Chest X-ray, AP view. Patient: 16 years old, sex M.
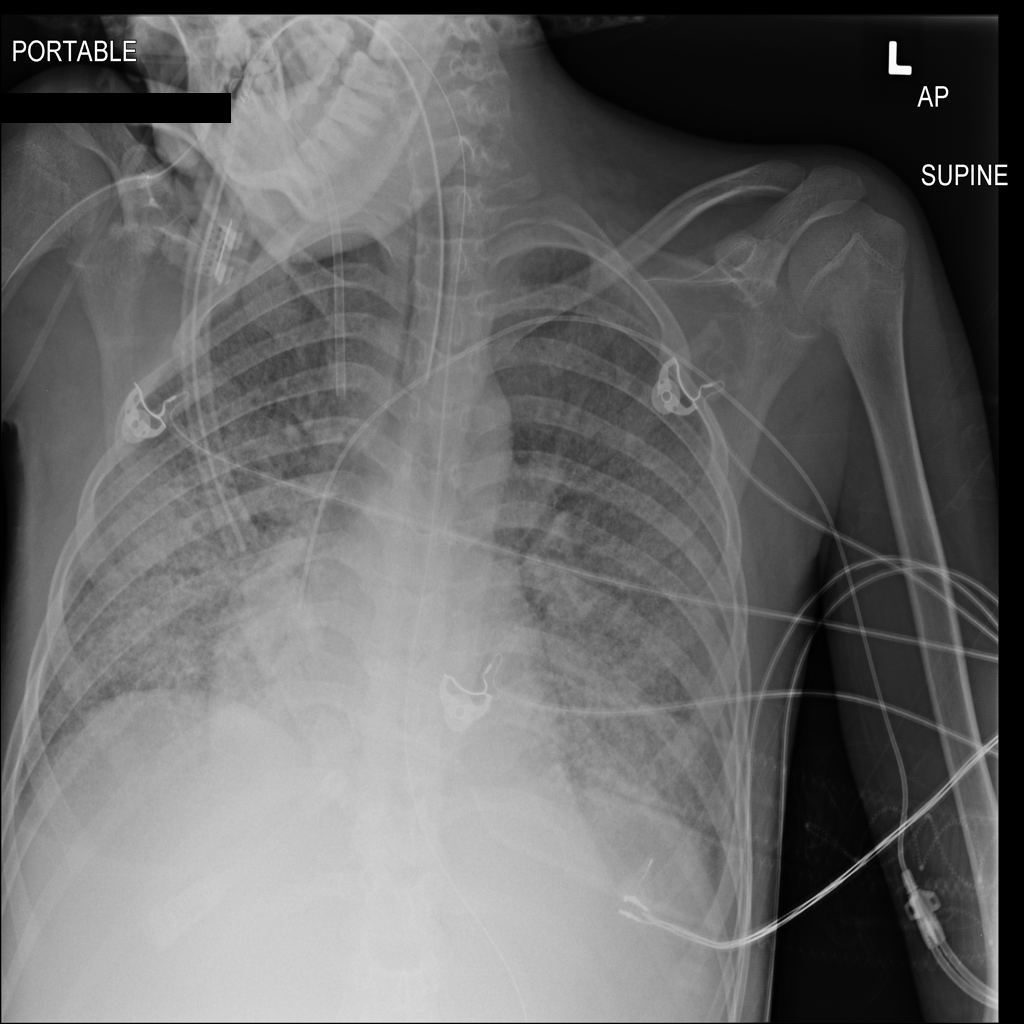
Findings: Infiltration